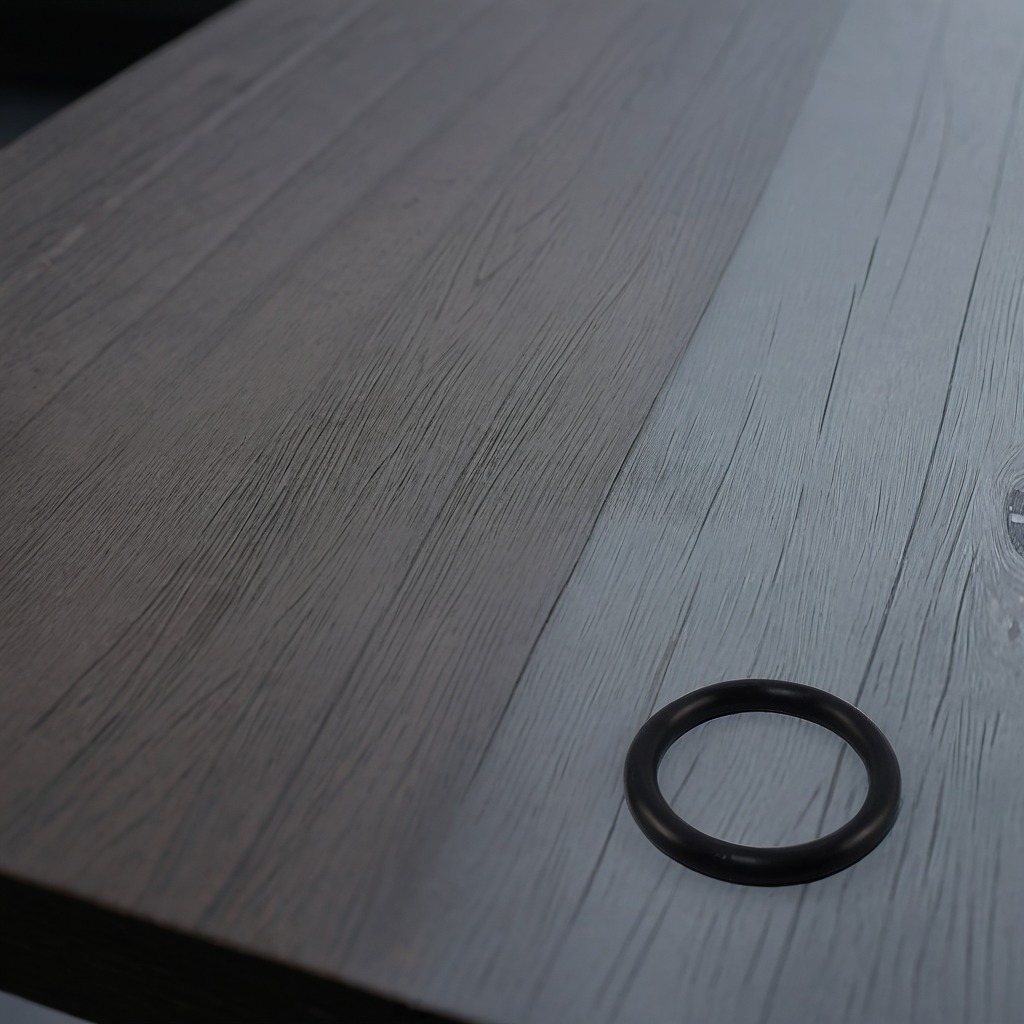
A rubber O-ring lying on the old table with faint burn marks in a small garage at twilight.